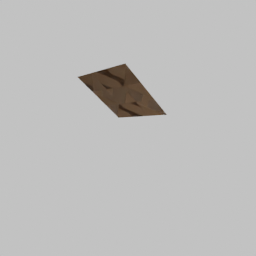
Label: architecture